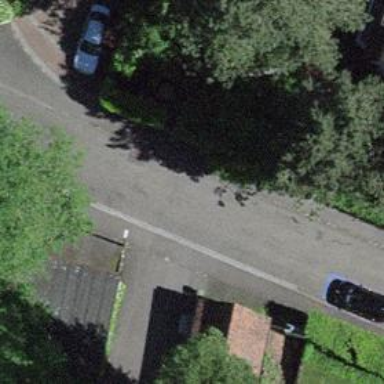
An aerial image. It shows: Paved residential road.